Question: I recently upgraded my Sugar CE to Suite 7.2.
I find that the status description field in the Cases module has TinyMCE editor (which was not the case in Sugar CE).
When I create a new case the html tags appear in the status description field. (please see the attached image.)

I would prefer to use a simple textarea rather than TinyMCE editor. Is there a way to disable TinyMCE editor?
Thanks in Advance,
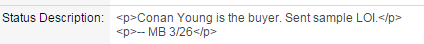
Answer: I found this answer in another form. I tried it and tested it works for me.
As I already mentioned this problem can be solved by disabling the TinyMCE editor for the status description field. Here is how you do it:
1. Edit the file /custom/modules/Cases/views/view.edit.php and comment the line: echo $tiny->getInstance('update_text,description', 'email_compose_light');
2. Then do a quick repair and rebuild: Go to Admin -> Repair -> choose Quick Repair and Rebuild
After this you should not see TinyMCE editor and when you edit any record you also see that html tags don't appear.